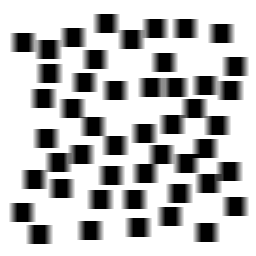
Squares: 48
Triangles: 0
Stars: 0
Total shapes: 48